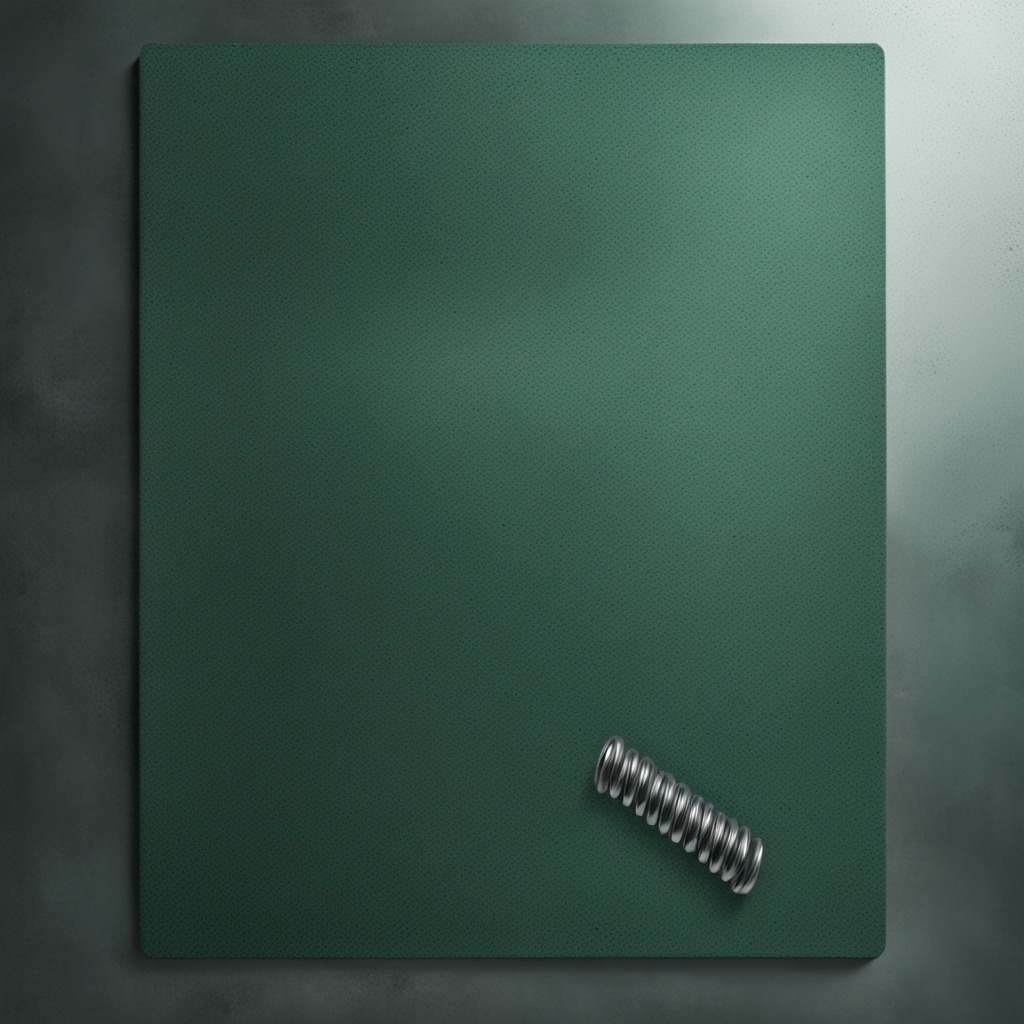
A coiled metal spring lies on the granite tabletop.